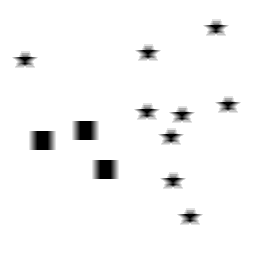
Squares: 3
Triangles: 0
Stars: 9
Total shapes: 12